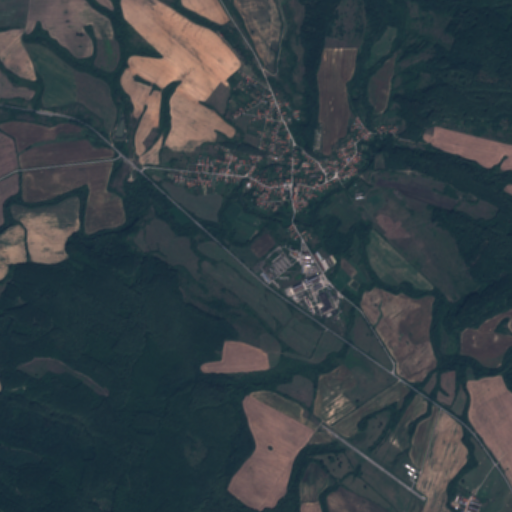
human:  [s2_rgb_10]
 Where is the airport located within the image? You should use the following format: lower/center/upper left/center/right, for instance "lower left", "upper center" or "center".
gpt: The airport is located in the lower right of the image.
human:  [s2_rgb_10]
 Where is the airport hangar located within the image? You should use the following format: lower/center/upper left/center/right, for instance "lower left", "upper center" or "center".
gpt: The airport hangar is located in the lower right of the image.
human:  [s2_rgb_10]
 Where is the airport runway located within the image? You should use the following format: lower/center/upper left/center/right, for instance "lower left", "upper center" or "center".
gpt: The airport runway is located in the lower right of the image.
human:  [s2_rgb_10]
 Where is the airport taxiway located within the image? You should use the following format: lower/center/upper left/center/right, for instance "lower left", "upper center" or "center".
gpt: The airport taxiway is located in the lower right of the image.
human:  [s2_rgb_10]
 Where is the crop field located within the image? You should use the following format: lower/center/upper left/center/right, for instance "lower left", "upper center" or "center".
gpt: The crop field is located in the lower right of the image.
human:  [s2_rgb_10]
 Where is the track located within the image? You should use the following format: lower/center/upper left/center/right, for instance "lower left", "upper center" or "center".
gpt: There is no track in the image.